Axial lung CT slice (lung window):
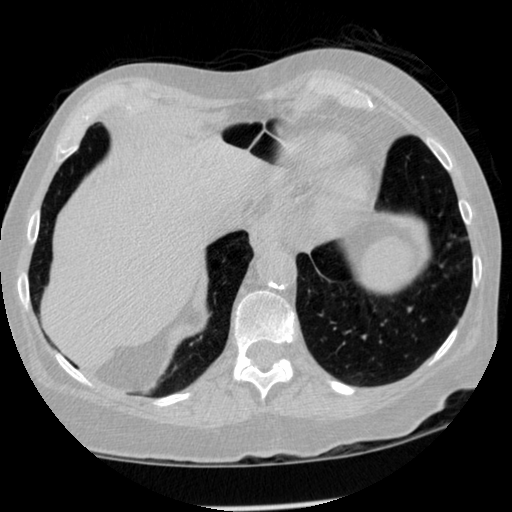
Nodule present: no